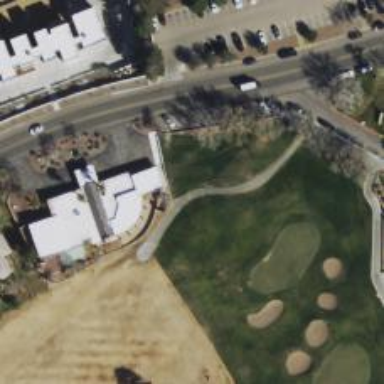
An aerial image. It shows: Path for both roads and golfers.